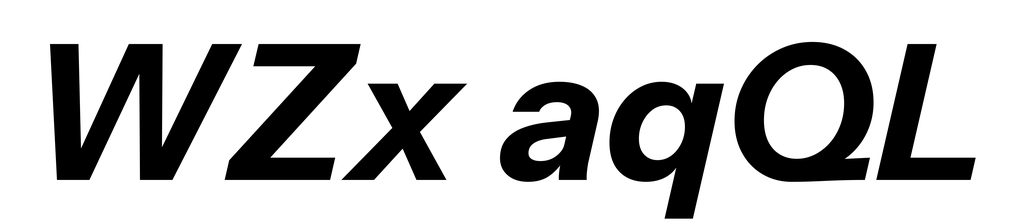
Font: InstrumentSans-Italic_Bold_Italic